Field crop: maize
Growth stage: 2
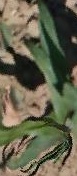
Species: maize